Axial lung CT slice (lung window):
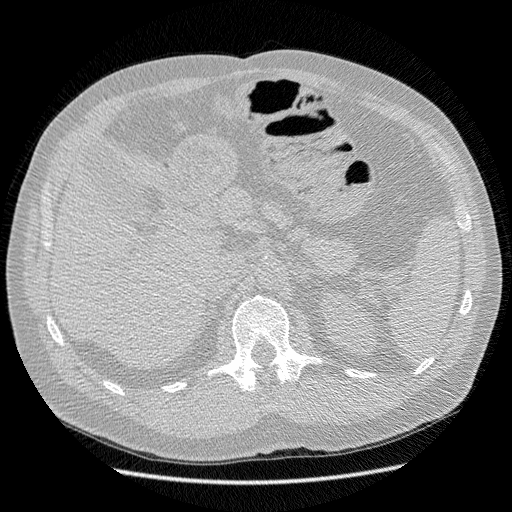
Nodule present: no